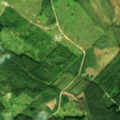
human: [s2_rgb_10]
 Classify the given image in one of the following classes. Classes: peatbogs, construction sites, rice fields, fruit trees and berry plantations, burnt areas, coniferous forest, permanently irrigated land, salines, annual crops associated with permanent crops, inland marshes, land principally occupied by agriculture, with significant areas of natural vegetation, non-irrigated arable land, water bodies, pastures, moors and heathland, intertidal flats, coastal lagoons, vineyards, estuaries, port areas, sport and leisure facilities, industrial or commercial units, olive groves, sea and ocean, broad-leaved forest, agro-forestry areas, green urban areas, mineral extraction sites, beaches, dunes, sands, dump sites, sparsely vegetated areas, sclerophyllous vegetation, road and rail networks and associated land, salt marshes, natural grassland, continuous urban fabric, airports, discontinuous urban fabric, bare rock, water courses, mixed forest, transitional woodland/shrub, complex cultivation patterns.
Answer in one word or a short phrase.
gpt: coniferous forest, mixed forest, transitional woodland/shrub